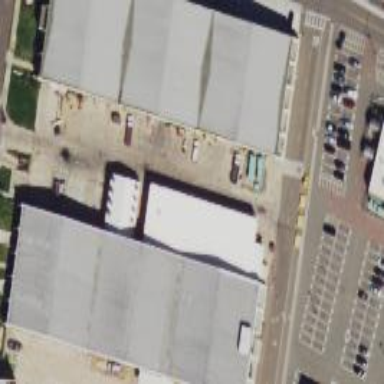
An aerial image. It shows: Hangar.